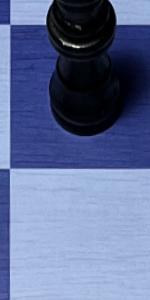
Label: Empty